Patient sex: M
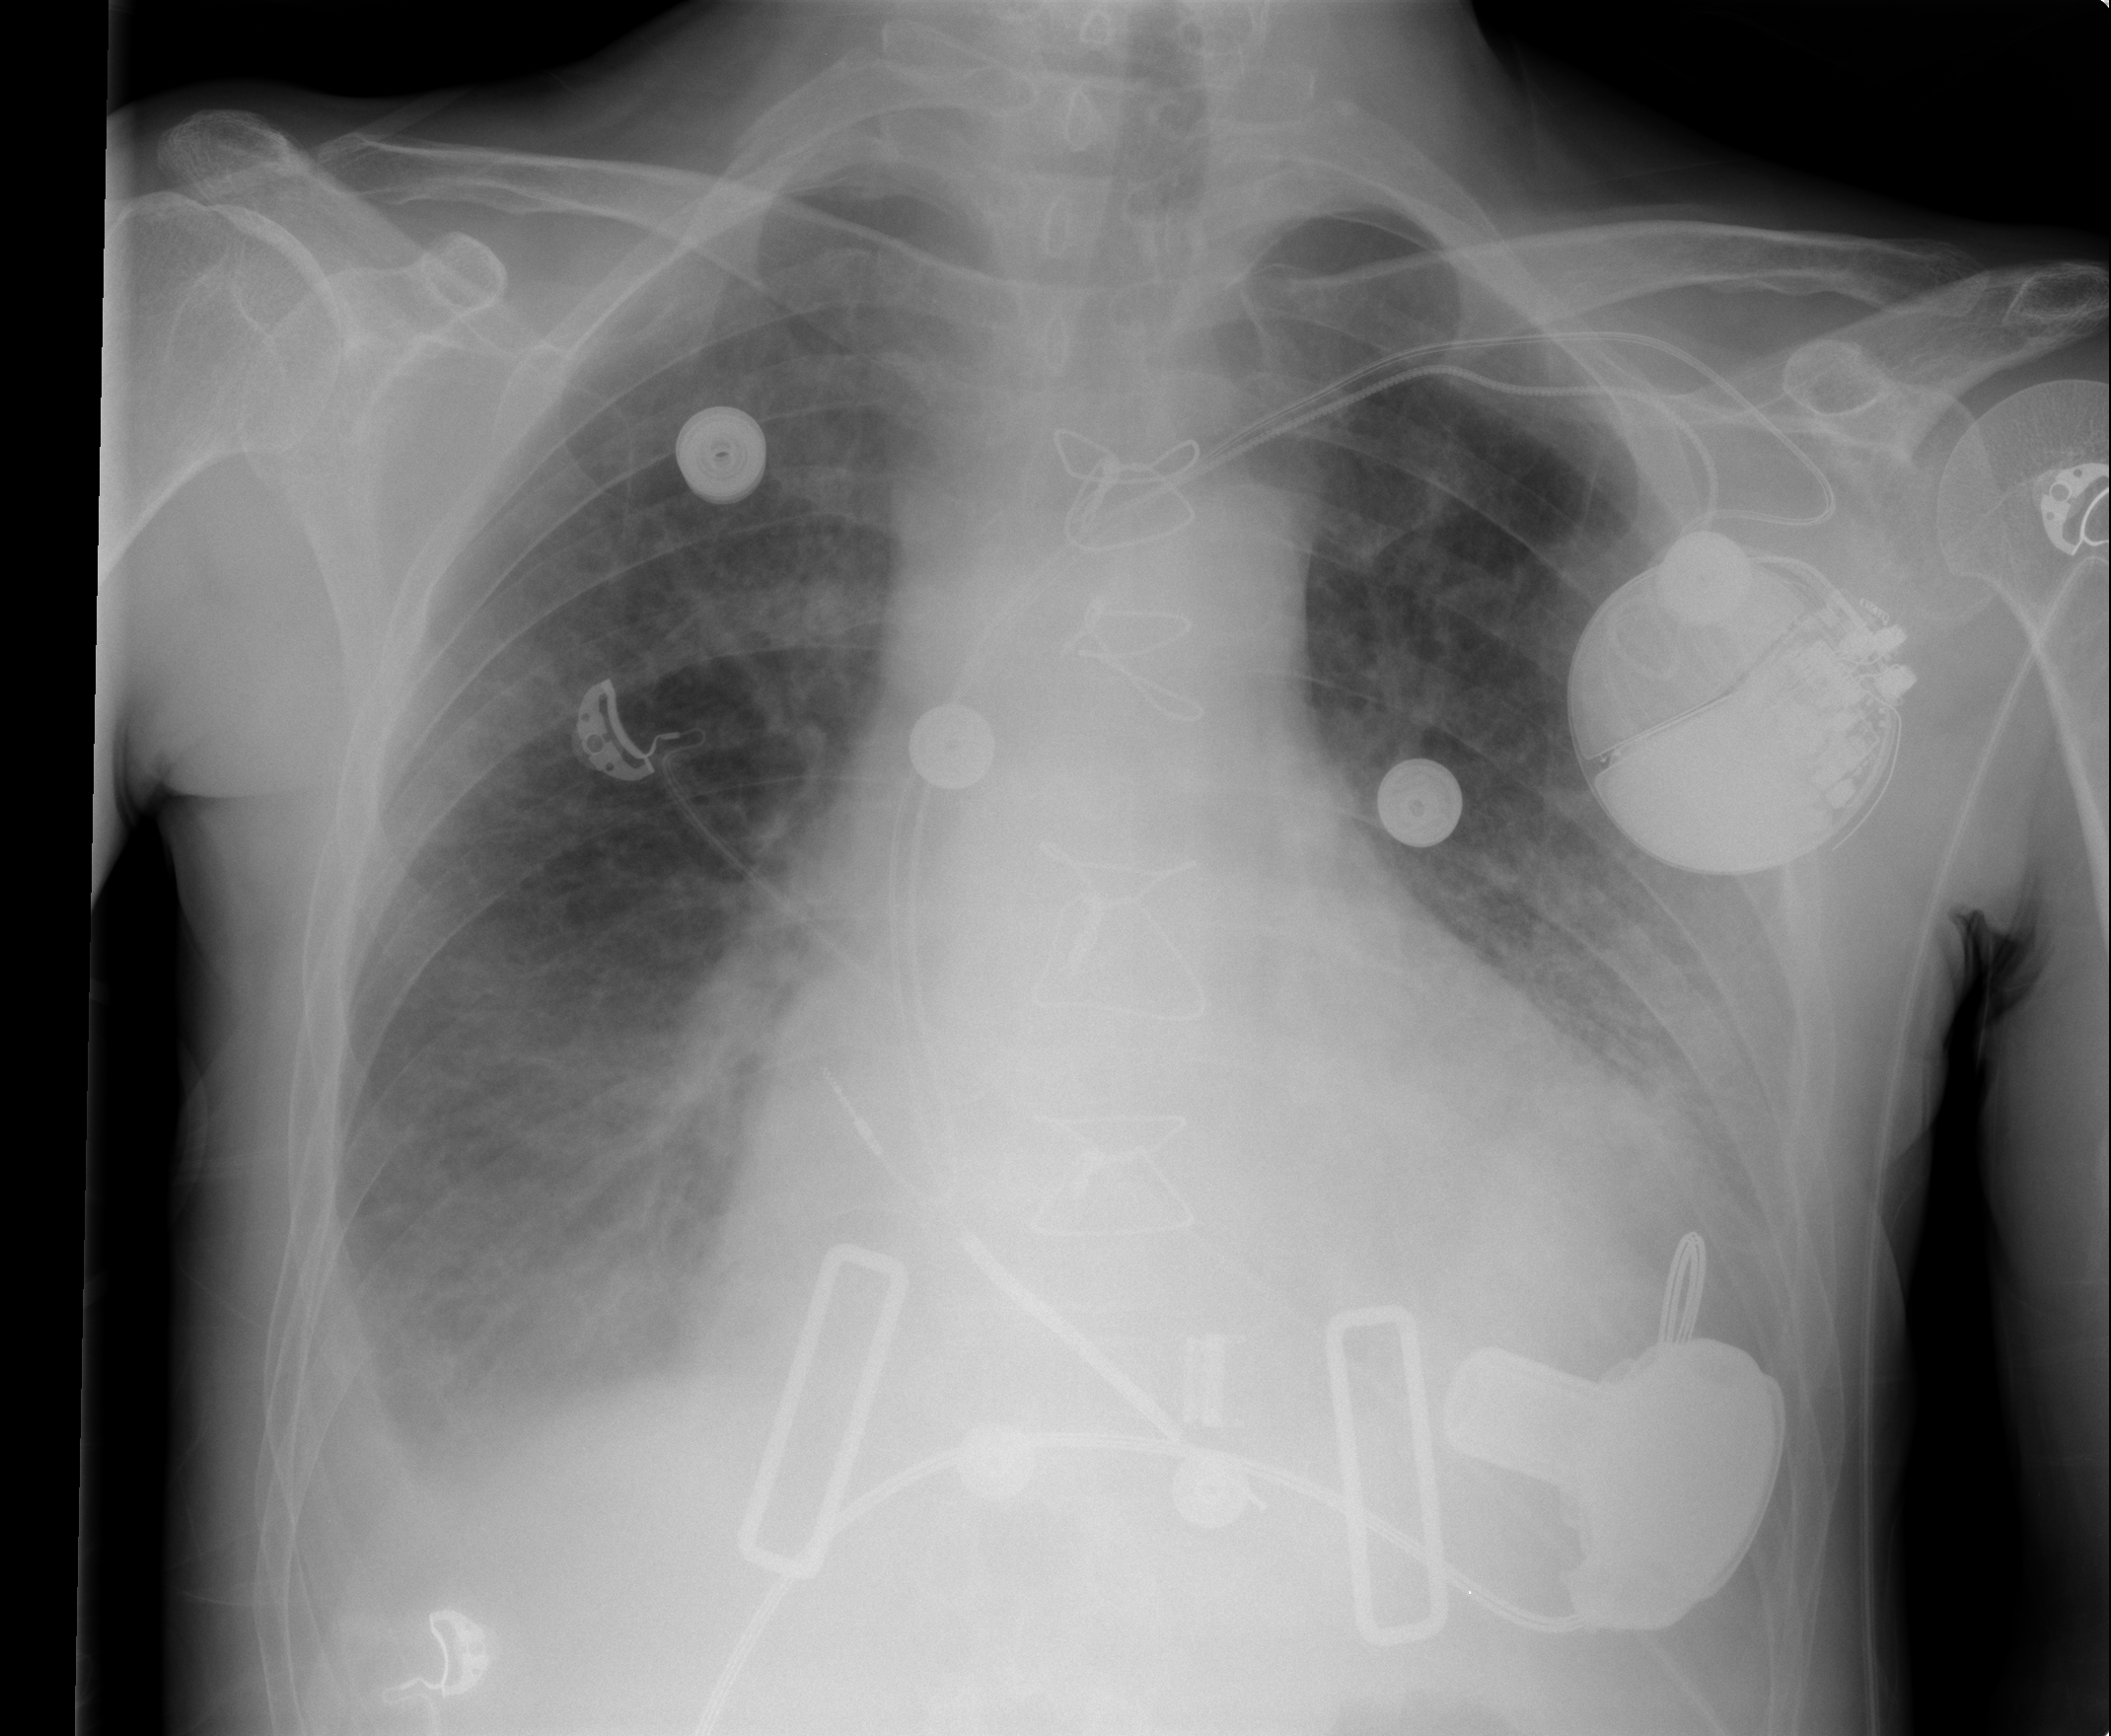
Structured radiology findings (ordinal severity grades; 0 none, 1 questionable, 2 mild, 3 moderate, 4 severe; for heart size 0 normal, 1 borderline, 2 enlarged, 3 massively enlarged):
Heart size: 2
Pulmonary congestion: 2
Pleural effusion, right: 2
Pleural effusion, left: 2
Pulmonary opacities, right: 2
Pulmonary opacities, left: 2
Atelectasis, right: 2
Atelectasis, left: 2